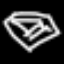
Label: diamond